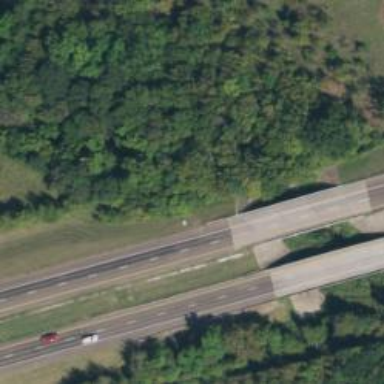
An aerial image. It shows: Bridge crossing over highway trunk expressway.